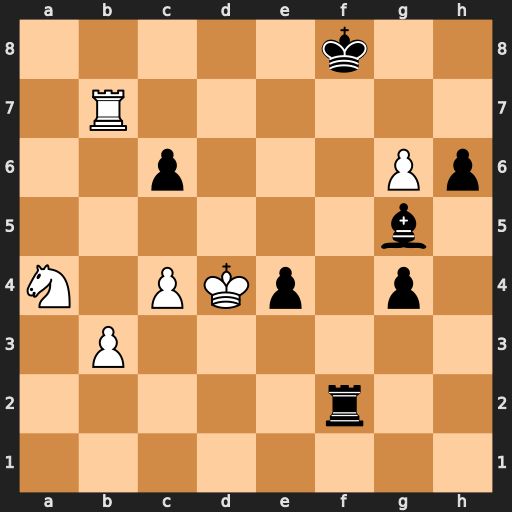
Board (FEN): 5k2/1R6/2p3Pp/6b1/N1PKp1p1/1P6/5r2/8
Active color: w
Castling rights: -
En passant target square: -
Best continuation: Nc5 Bf6+ Ke3 g3 Ne6+ Ke8 g7